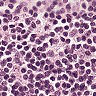
Metastatic tissue present: no